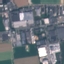
Land use / land cover class: Industrial